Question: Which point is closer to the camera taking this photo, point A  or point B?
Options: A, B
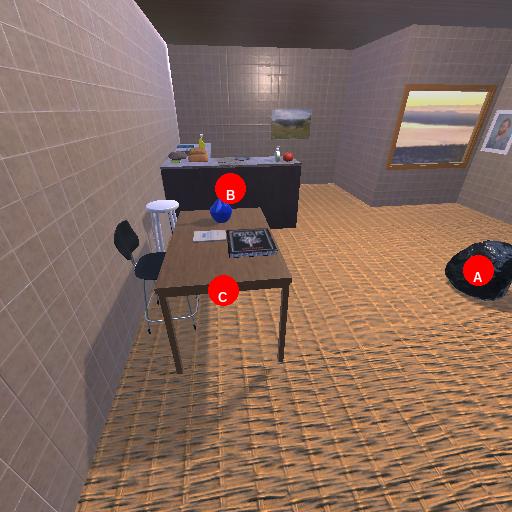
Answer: A